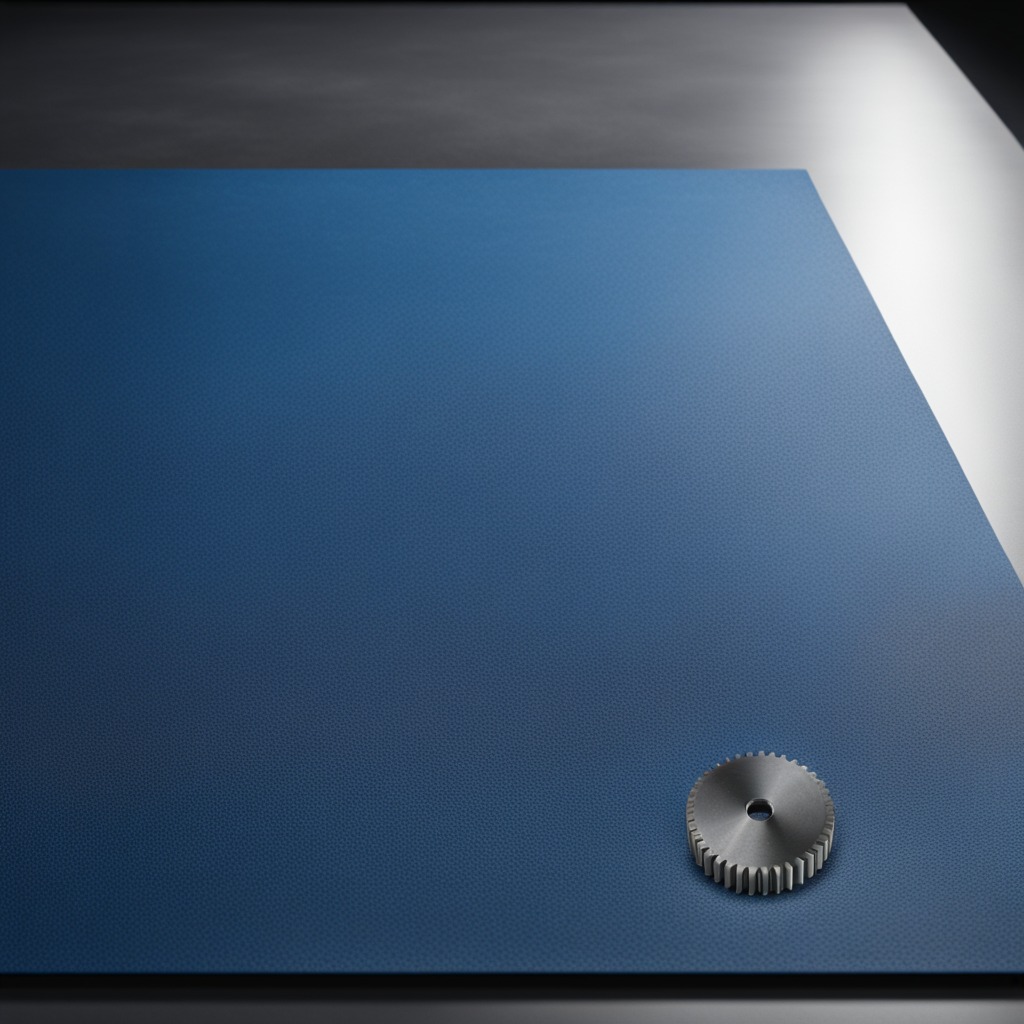
A steel gear with teeth lies on a clean granite tabletop covered with a blue rubber mat inside a workshop under bright overhead lighting crisp shadows high clarity worn but beneath the mat